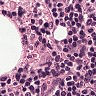
Metastatic tissue present: no